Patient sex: M
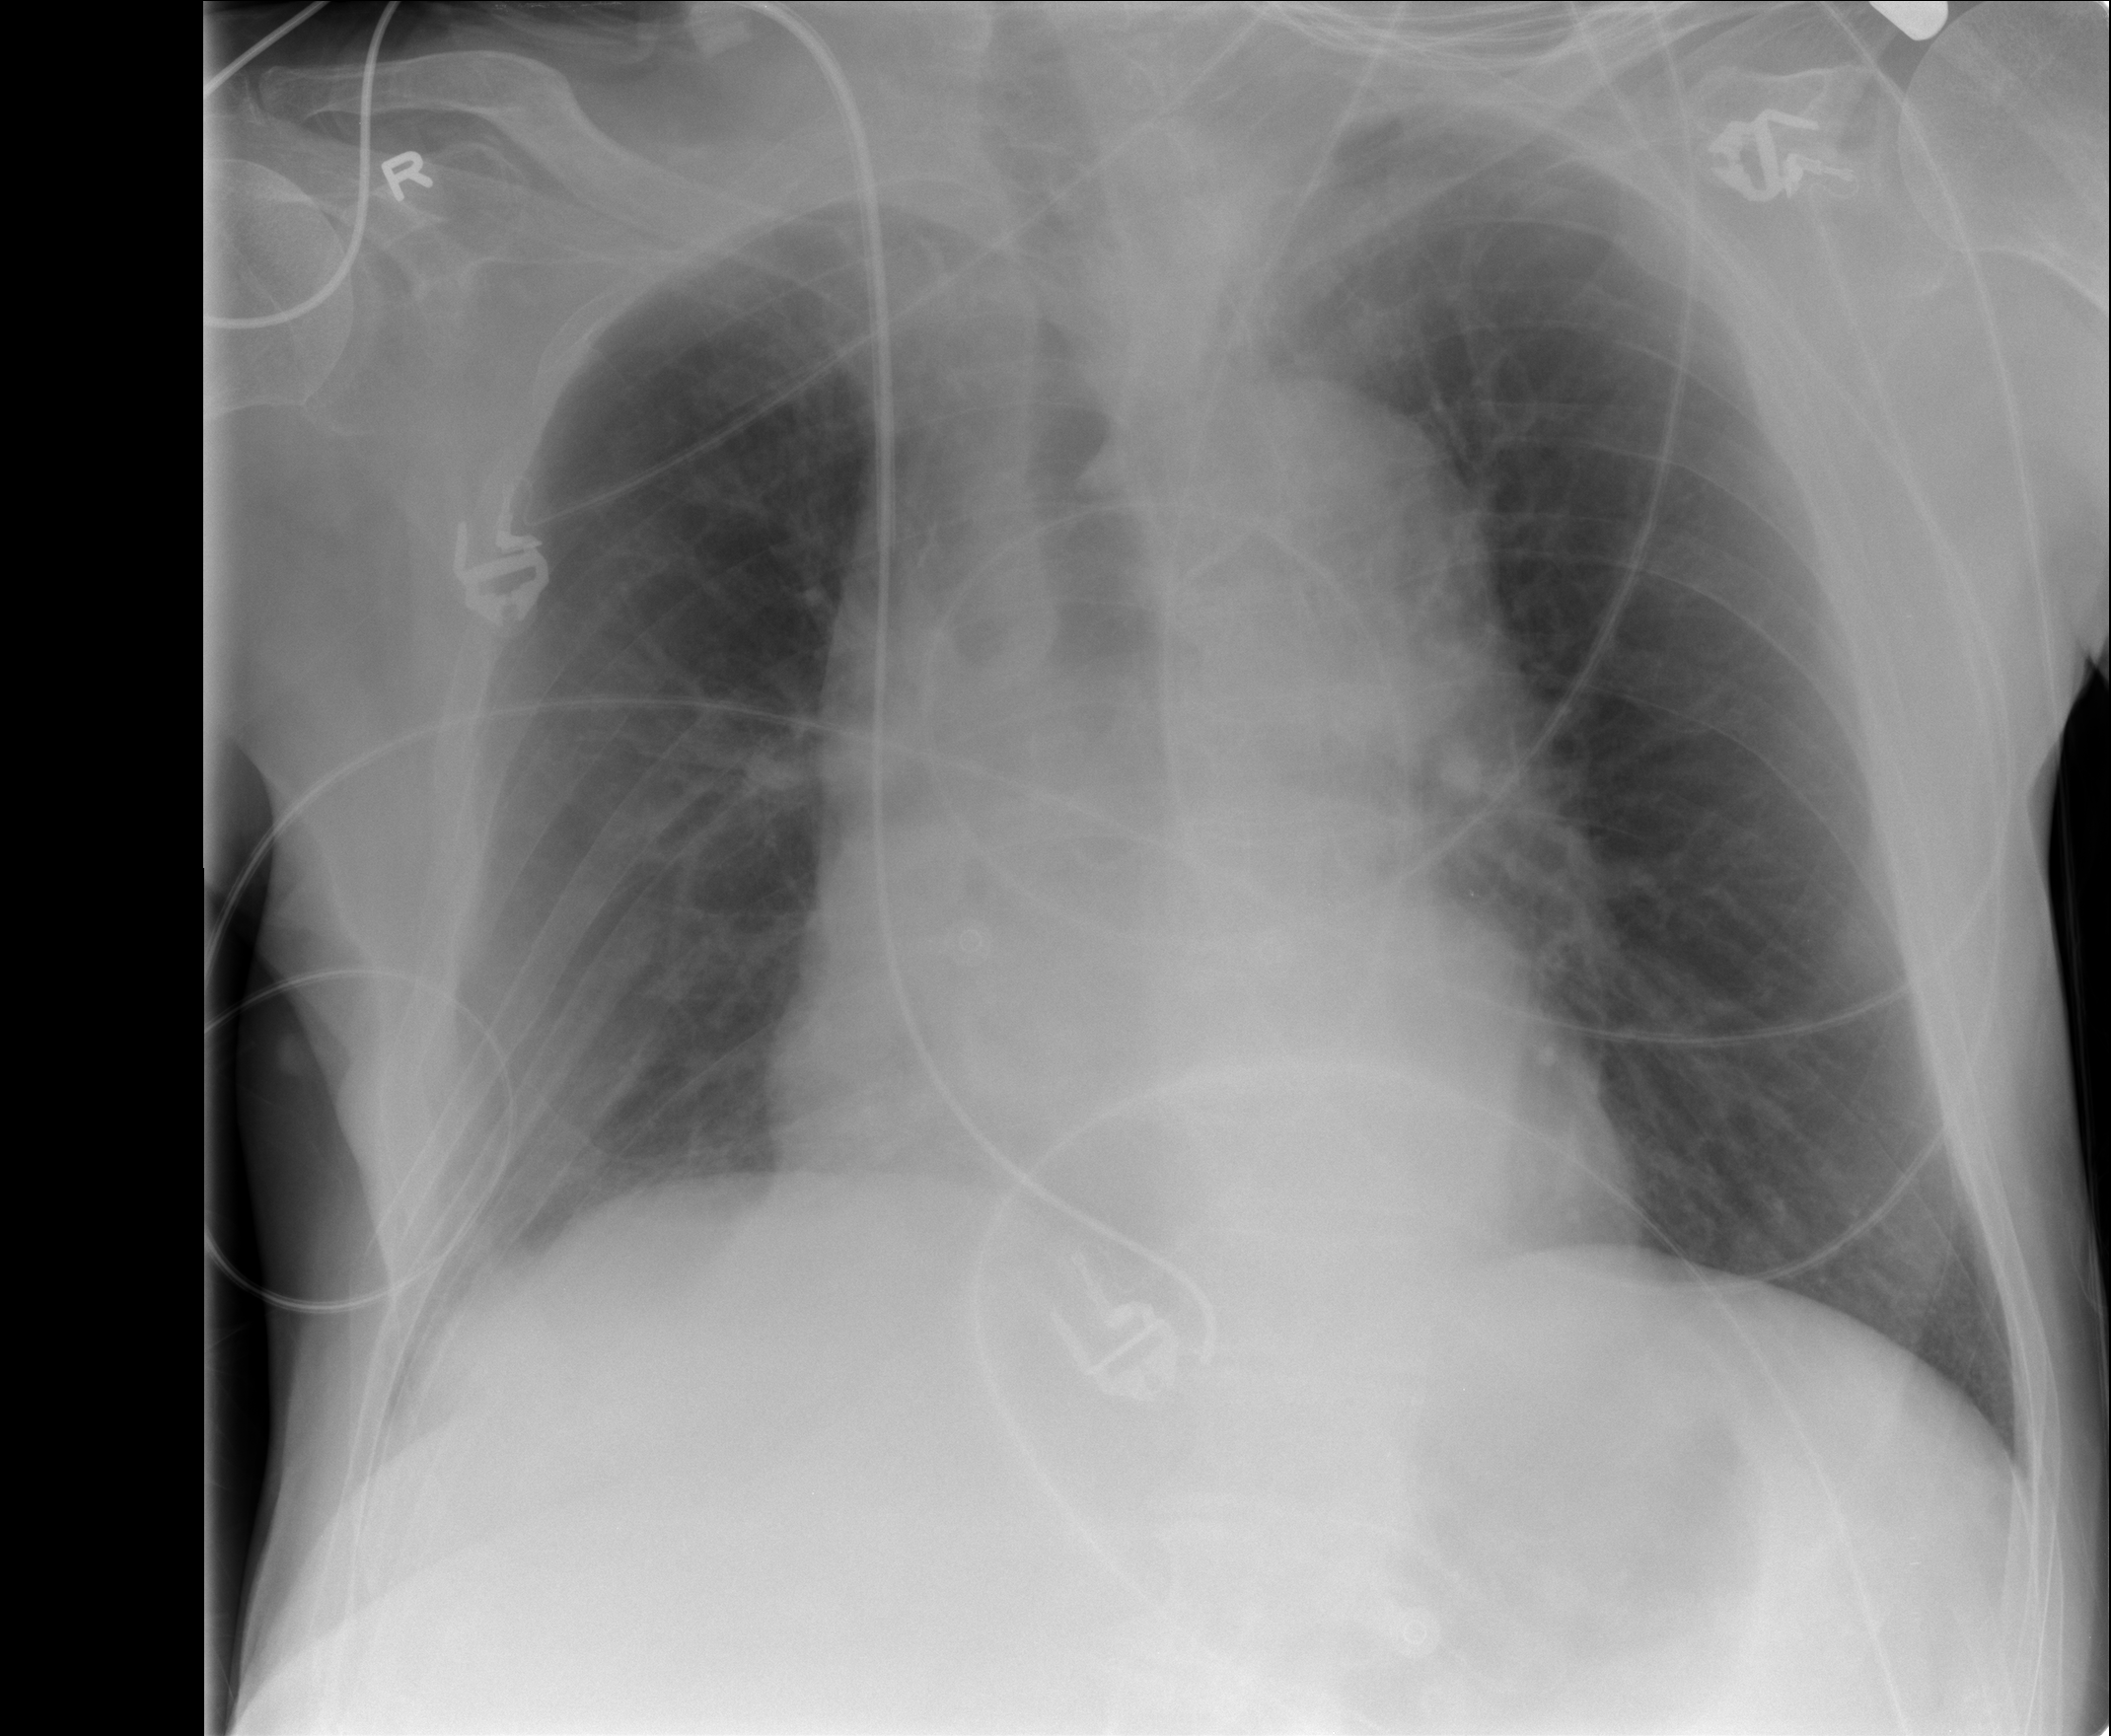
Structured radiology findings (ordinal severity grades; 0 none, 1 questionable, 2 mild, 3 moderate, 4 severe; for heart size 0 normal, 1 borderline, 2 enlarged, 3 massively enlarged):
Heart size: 2
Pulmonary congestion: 0
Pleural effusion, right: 1
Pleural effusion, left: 0
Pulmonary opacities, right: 0
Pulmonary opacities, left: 0
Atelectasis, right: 0
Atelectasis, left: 0